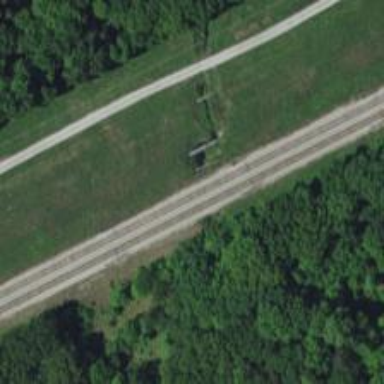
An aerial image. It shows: Railway track with contact line for electrification.